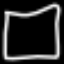
Label: square